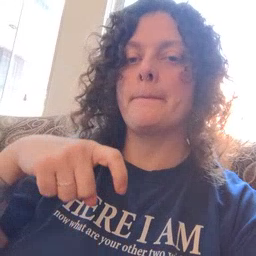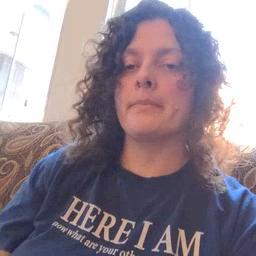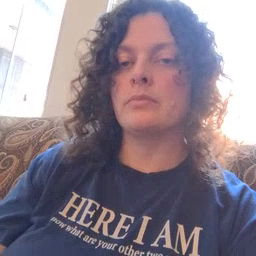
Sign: time